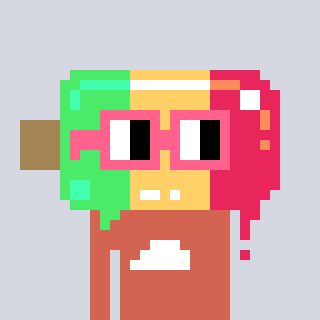
a pixel art character with square pink glasses, a icepop-shaped head and a peachy-colored body on a cool background